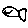
Label: fish